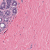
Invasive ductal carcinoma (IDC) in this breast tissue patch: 0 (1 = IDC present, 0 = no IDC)